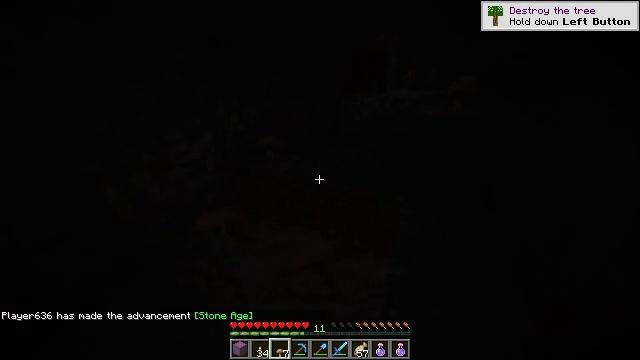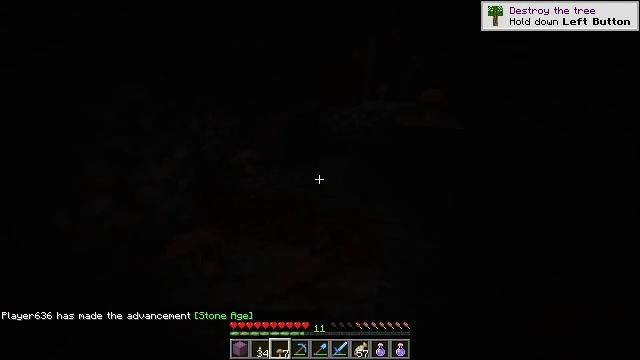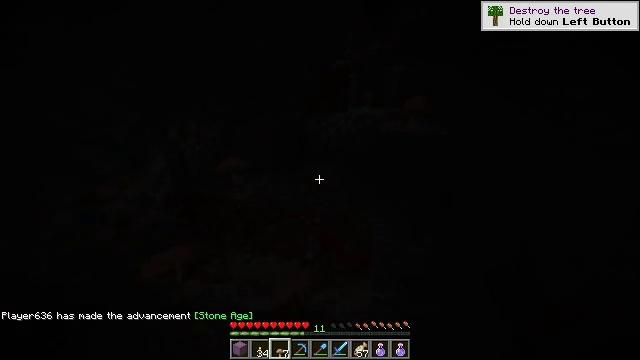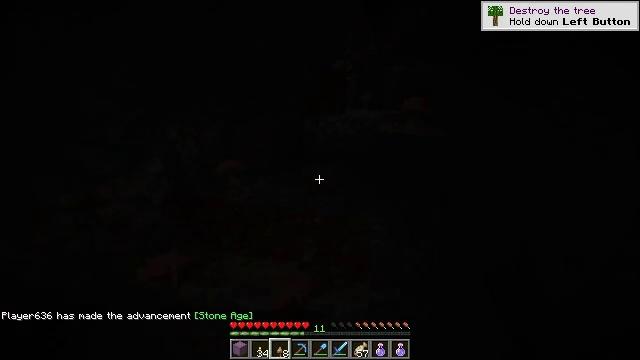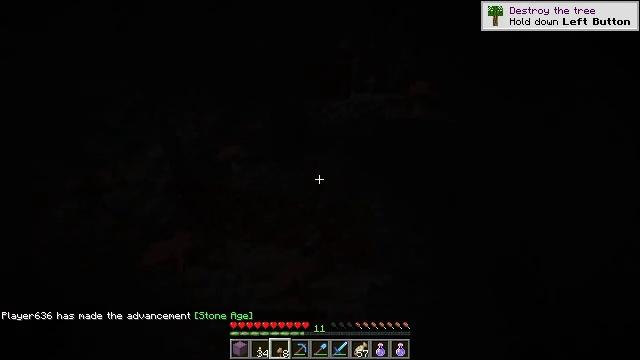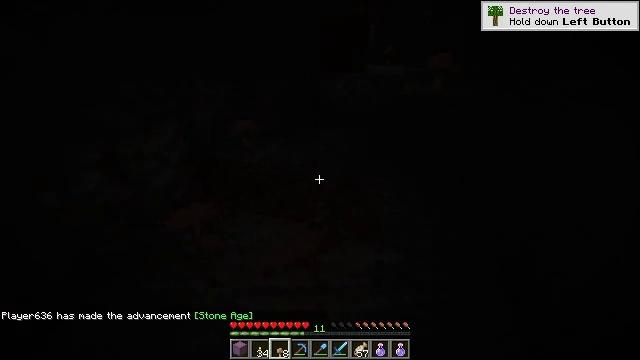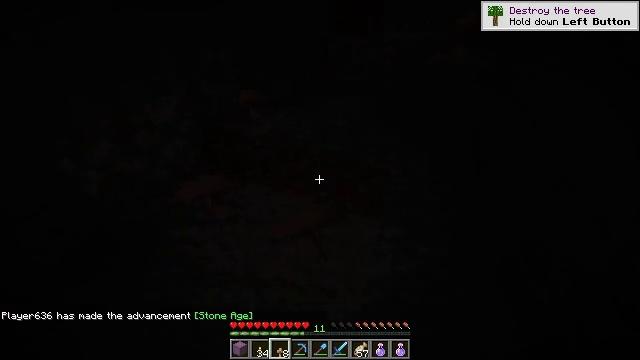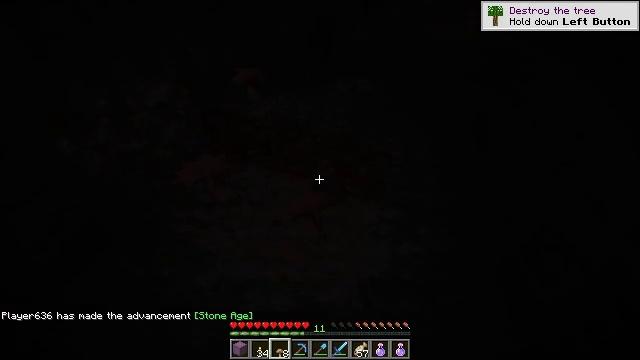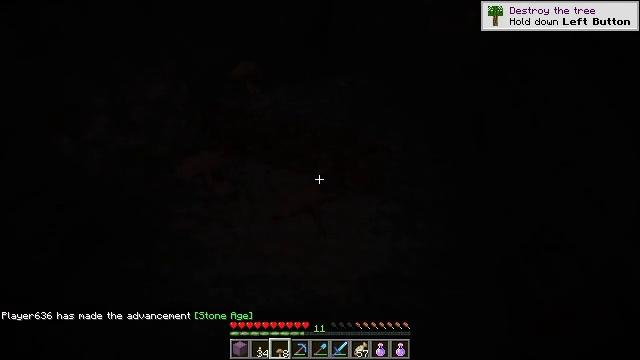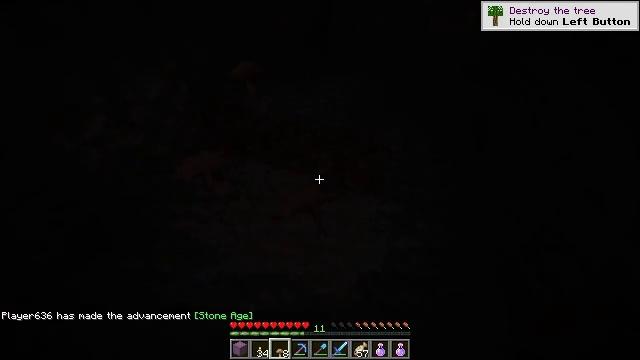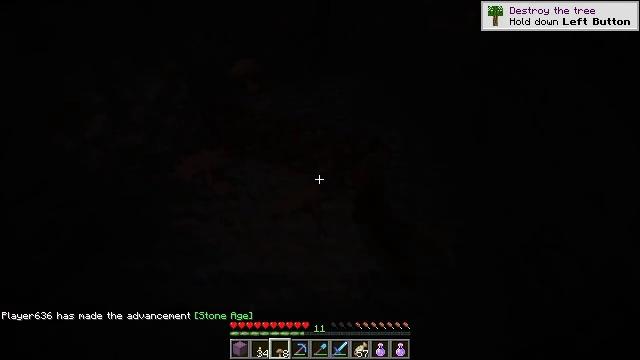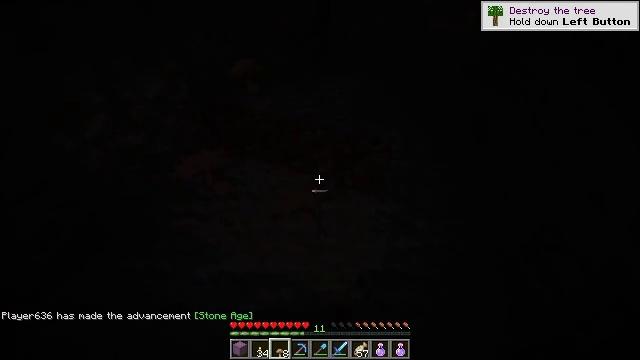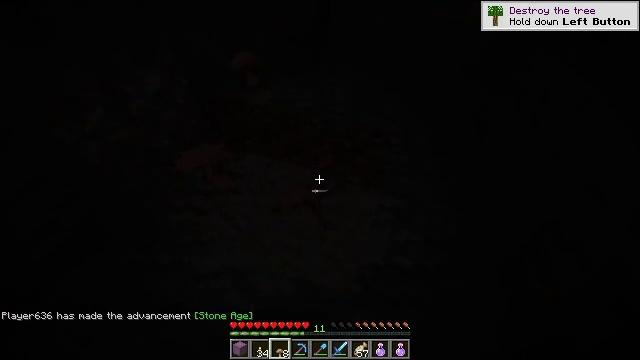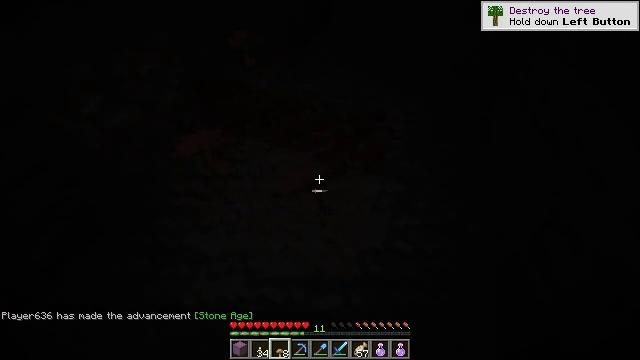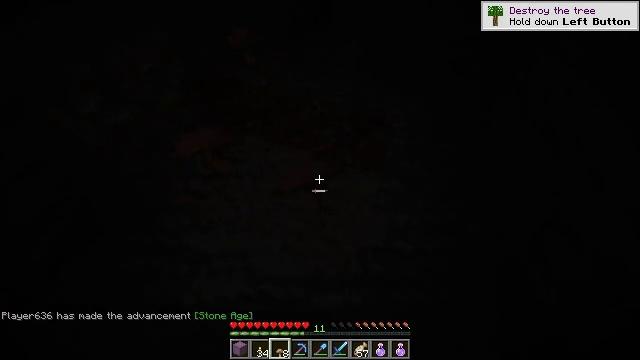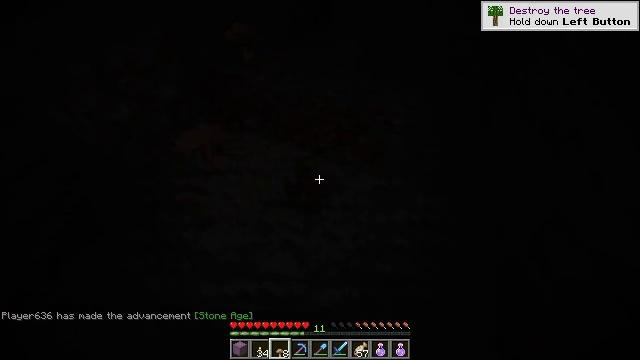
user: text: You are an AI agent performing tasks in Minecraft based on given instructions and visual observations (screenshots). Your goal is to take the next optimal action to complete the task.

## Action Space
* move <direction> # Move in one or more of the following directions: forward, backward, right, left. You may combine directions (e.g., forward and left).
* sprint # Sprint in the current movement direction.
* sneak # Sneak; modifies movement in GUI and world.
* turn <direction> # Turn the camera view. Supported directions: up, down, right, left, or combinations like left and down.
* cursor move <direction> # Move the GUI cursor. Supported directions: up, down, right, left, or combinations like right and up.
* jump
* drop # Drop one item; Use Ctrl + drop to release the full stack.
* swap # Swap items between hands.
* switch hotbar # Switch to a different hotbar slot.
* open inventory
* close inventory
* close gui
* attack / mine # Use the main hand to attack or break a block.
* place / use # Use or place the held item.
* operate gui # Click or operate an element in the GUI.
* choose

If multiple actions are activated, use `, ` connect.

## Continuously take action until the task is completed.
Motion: motion action
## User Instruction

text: Harvest the brown mushroom.
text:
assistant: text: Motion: turn right and up
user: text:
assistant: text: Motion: turn right and up
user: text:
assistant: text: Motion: no_op
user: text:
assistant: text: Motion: turn down
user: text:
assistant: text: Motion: turn left and down
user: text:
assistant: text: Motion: turn left and down
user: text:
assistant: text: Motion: turn down
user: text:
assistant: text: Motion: turn down
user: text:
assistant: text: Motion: attack / mine
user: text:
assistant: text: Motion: attack / mine
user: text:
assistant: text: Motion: no_op
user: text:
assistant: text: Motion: turn down
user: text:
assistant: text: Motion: turn down
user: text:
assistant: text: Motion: no_op
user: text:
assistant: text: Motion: attack / mine
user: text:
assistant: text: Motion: attack / mine
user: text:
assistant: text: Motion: no_op
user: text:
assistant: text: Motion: turn right and up
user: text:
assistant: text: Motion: move forward, turn right and up
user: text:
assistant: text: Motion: move forward, turn right and up
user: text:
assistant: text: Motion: move forward, turn right and up
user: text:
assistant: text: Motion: move forward
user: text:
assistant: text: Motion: move forward
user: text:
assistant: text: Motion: move forward, turn right and up
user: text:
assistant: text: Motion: move forward, turn right
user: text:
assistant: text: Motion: move forward
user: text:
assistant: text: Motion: move forward, turn right
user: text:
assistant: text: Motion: move forward
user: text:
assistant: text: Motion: move forward
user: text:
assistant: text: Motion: move forward, attack / mine, jump